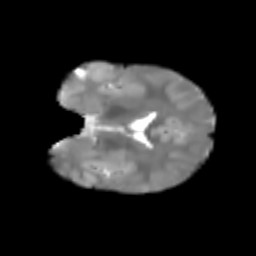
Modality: T2w
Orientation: coronal
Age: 6
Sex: male
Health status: healthy